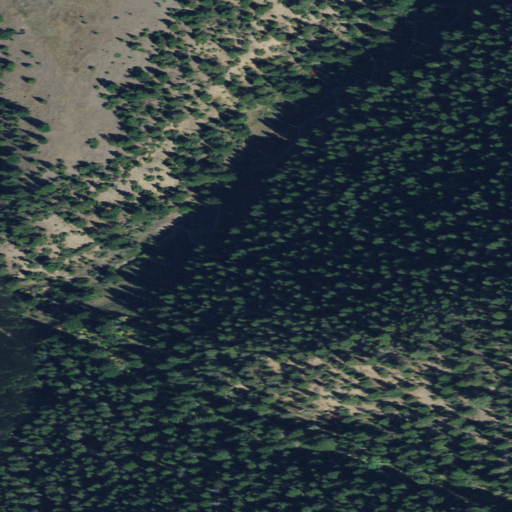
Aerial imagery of valley in Montana named Johnnies Gulch containing evergreen forest and shrub